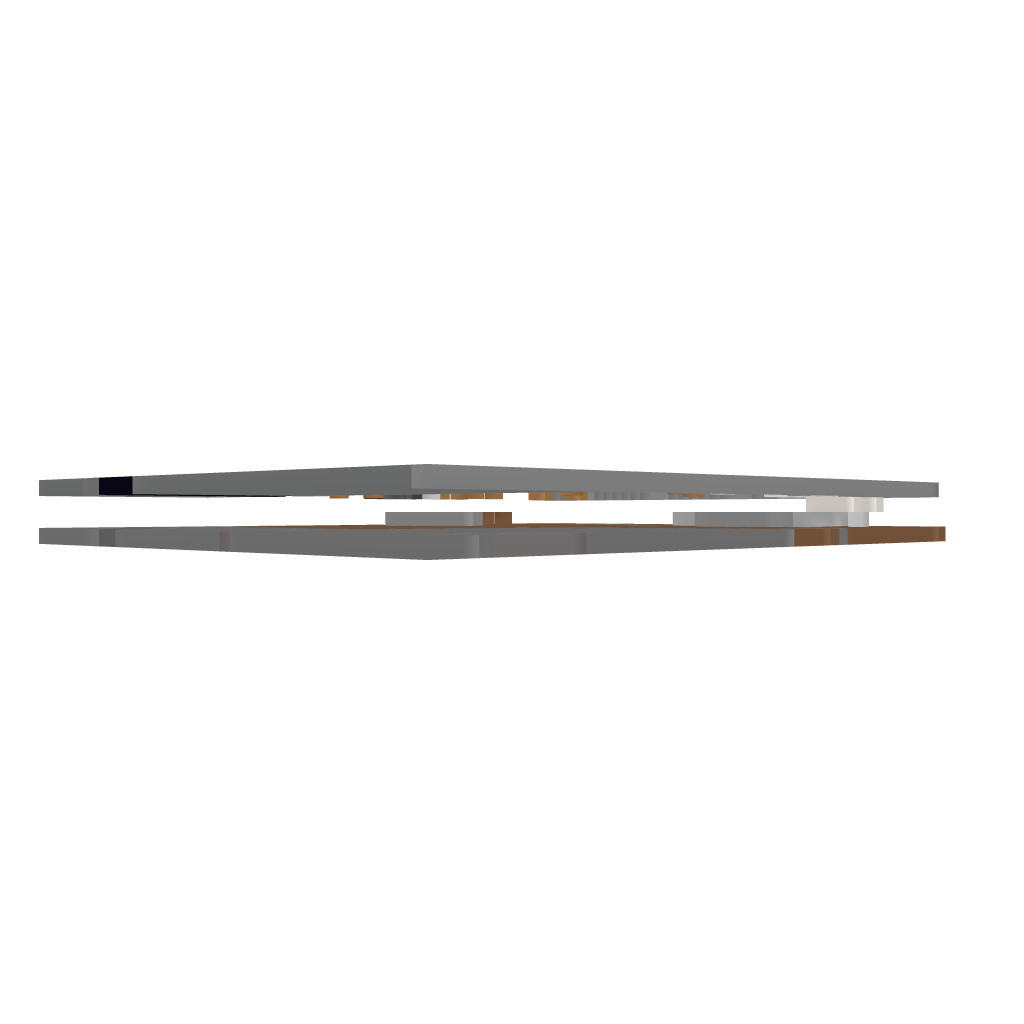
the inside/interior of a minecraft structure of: Super-Shop